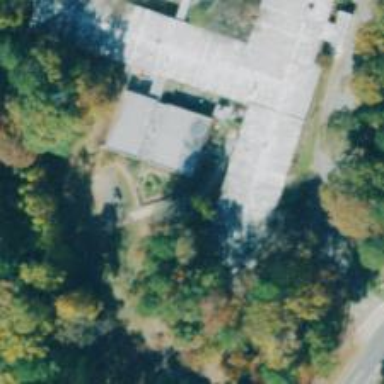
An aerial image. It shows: School.